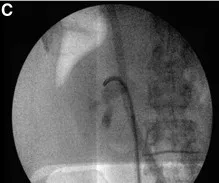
Lawson retrograde endoscopic-assisted access. (B, C) Identifying posterior upper pole calix.
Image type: radiology (x_ray)